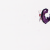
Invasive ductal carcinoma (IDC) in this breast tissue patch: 0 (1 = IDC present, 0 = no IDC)